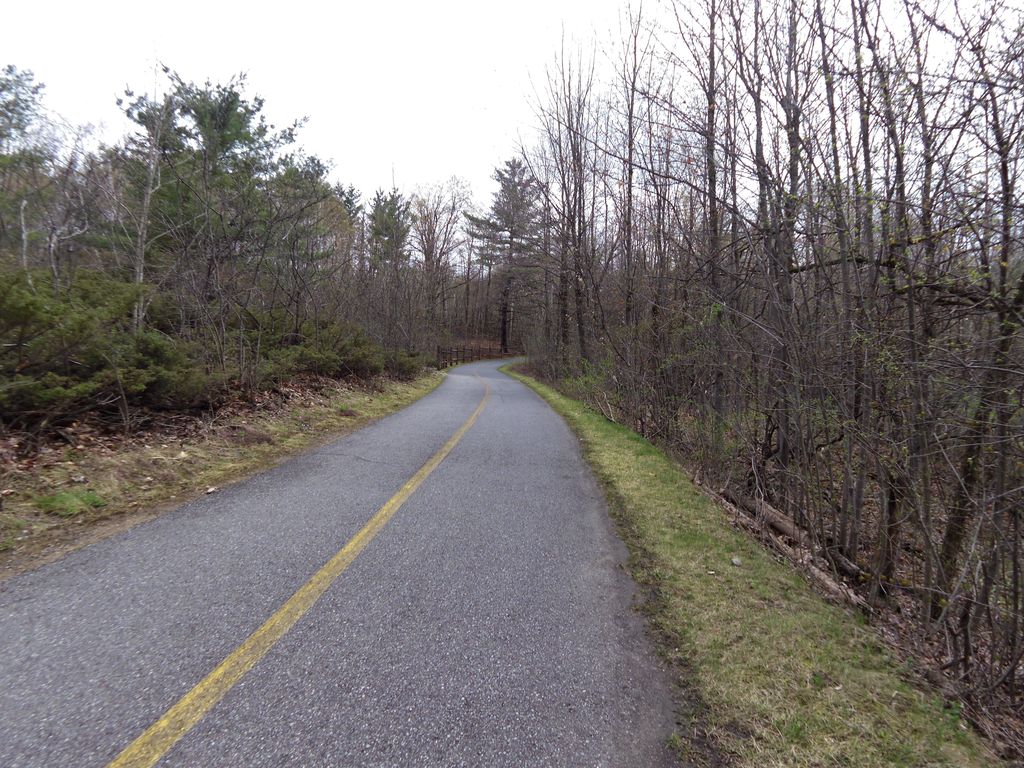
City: ottawa-gatineau